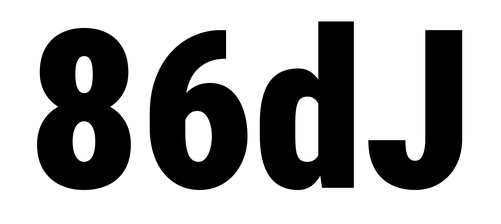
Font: Roboto_Condensed_Black